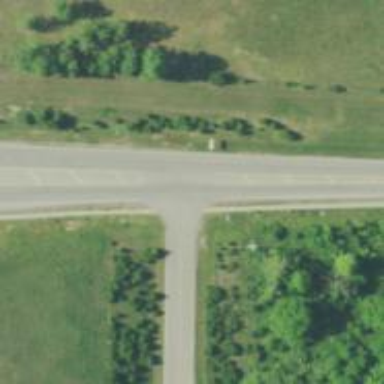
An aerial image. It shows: Unmarked crossing on the road.